Brain MRI, t1w sequence, axial 2D slice.
Patient: age 39, sex F, weight 95 kg, height 1.95 m
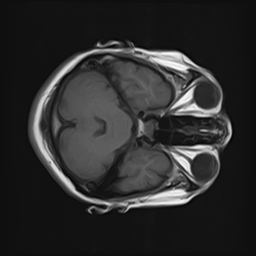